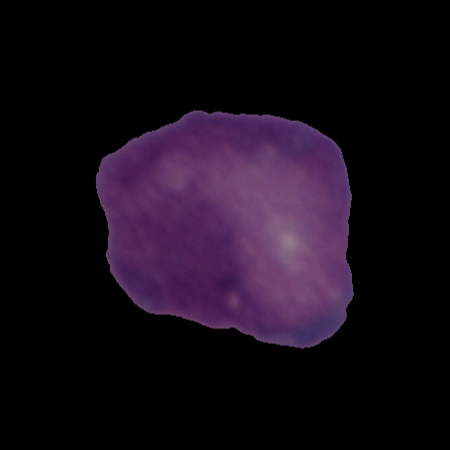
Label: cancer